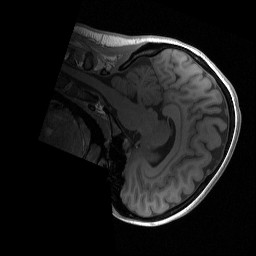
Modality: T1w
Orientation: sagittal
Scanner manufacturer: siemens
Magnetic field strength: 3 T
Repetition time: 2 s
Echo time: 0.0022 s